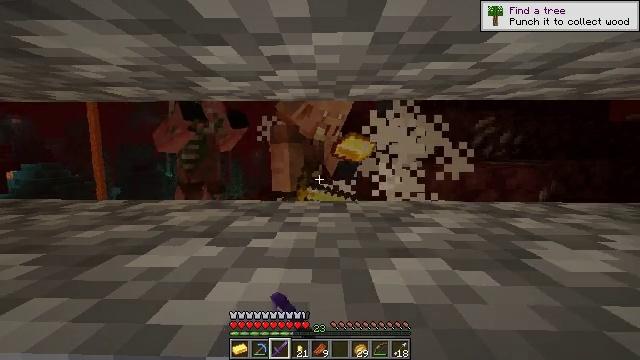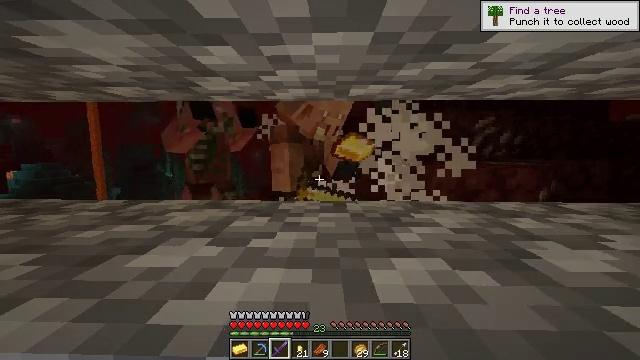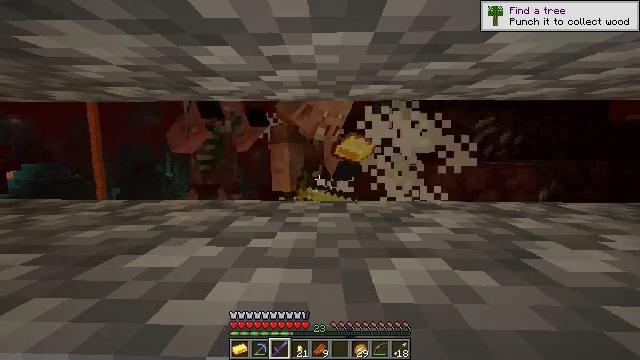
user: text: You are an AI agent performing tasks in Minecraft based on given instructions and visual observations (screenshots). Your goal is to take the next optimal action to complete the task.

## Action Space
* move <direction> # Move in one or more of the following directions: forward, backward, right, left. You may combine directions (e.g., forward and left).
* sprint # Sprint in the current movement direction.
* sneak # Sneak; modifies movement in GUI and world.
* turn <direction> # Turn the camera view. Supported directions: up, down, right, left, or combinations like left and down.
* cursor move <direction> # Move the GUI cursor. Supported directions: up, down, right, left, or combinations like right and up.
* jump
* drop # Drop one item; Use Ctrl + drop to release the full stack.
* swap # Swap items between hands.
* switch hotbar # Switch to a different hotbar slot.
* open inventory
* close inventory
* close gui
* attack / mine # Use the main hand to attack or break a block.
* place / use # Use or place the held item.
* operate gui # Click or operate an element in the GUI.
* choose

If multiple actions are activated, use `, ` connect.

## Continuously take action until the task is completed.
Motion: motion action
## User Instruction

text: Fight the piglin.
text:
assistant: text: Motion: no_op
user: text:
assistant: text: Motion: no_op
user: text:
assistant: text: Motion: no_op